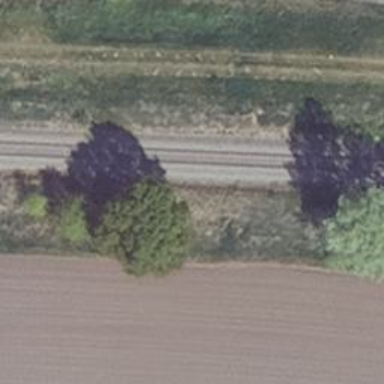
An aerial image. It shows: Deciduous tree with broadleaved leaves.